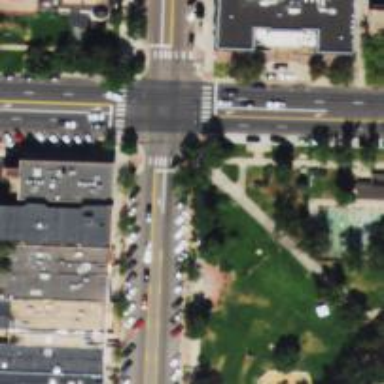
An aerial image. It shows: Pedestrian crossing with zebra markings on footway.